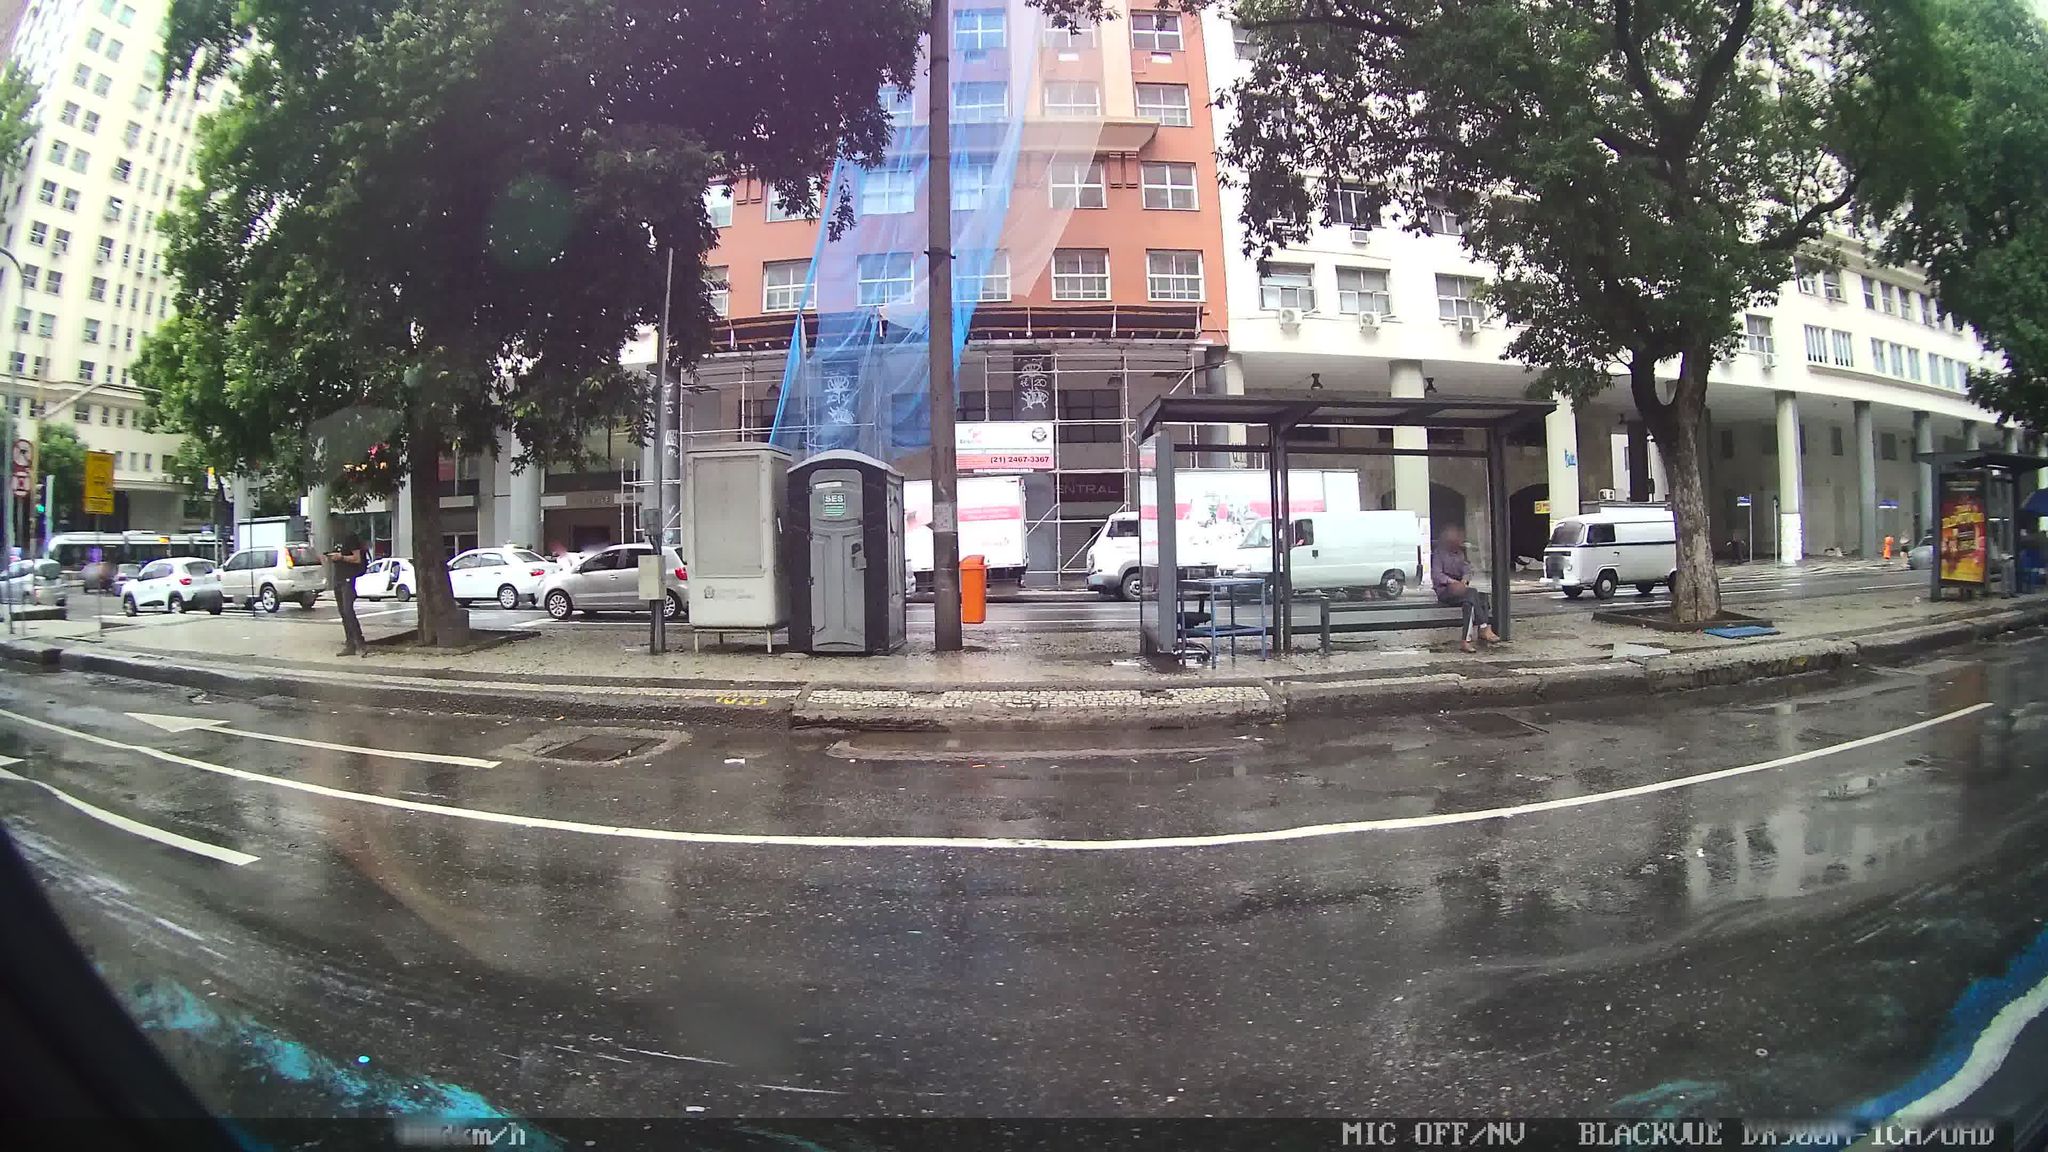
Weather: clear
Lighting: day
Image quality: good
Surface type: driving surface
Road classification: secondary
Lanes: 4
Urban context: urban centre
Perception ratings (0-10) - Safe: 1.22, Lively: 9.05, Beautiful: 1.56, Boring: 1.1, Depressing: 5.85, Wealthy: 4.61